Interaction volume radius: 10 \u00c5
Interaction volume height: 20 \u00c5
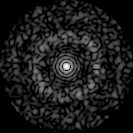
Disorder parameter: 0.8508